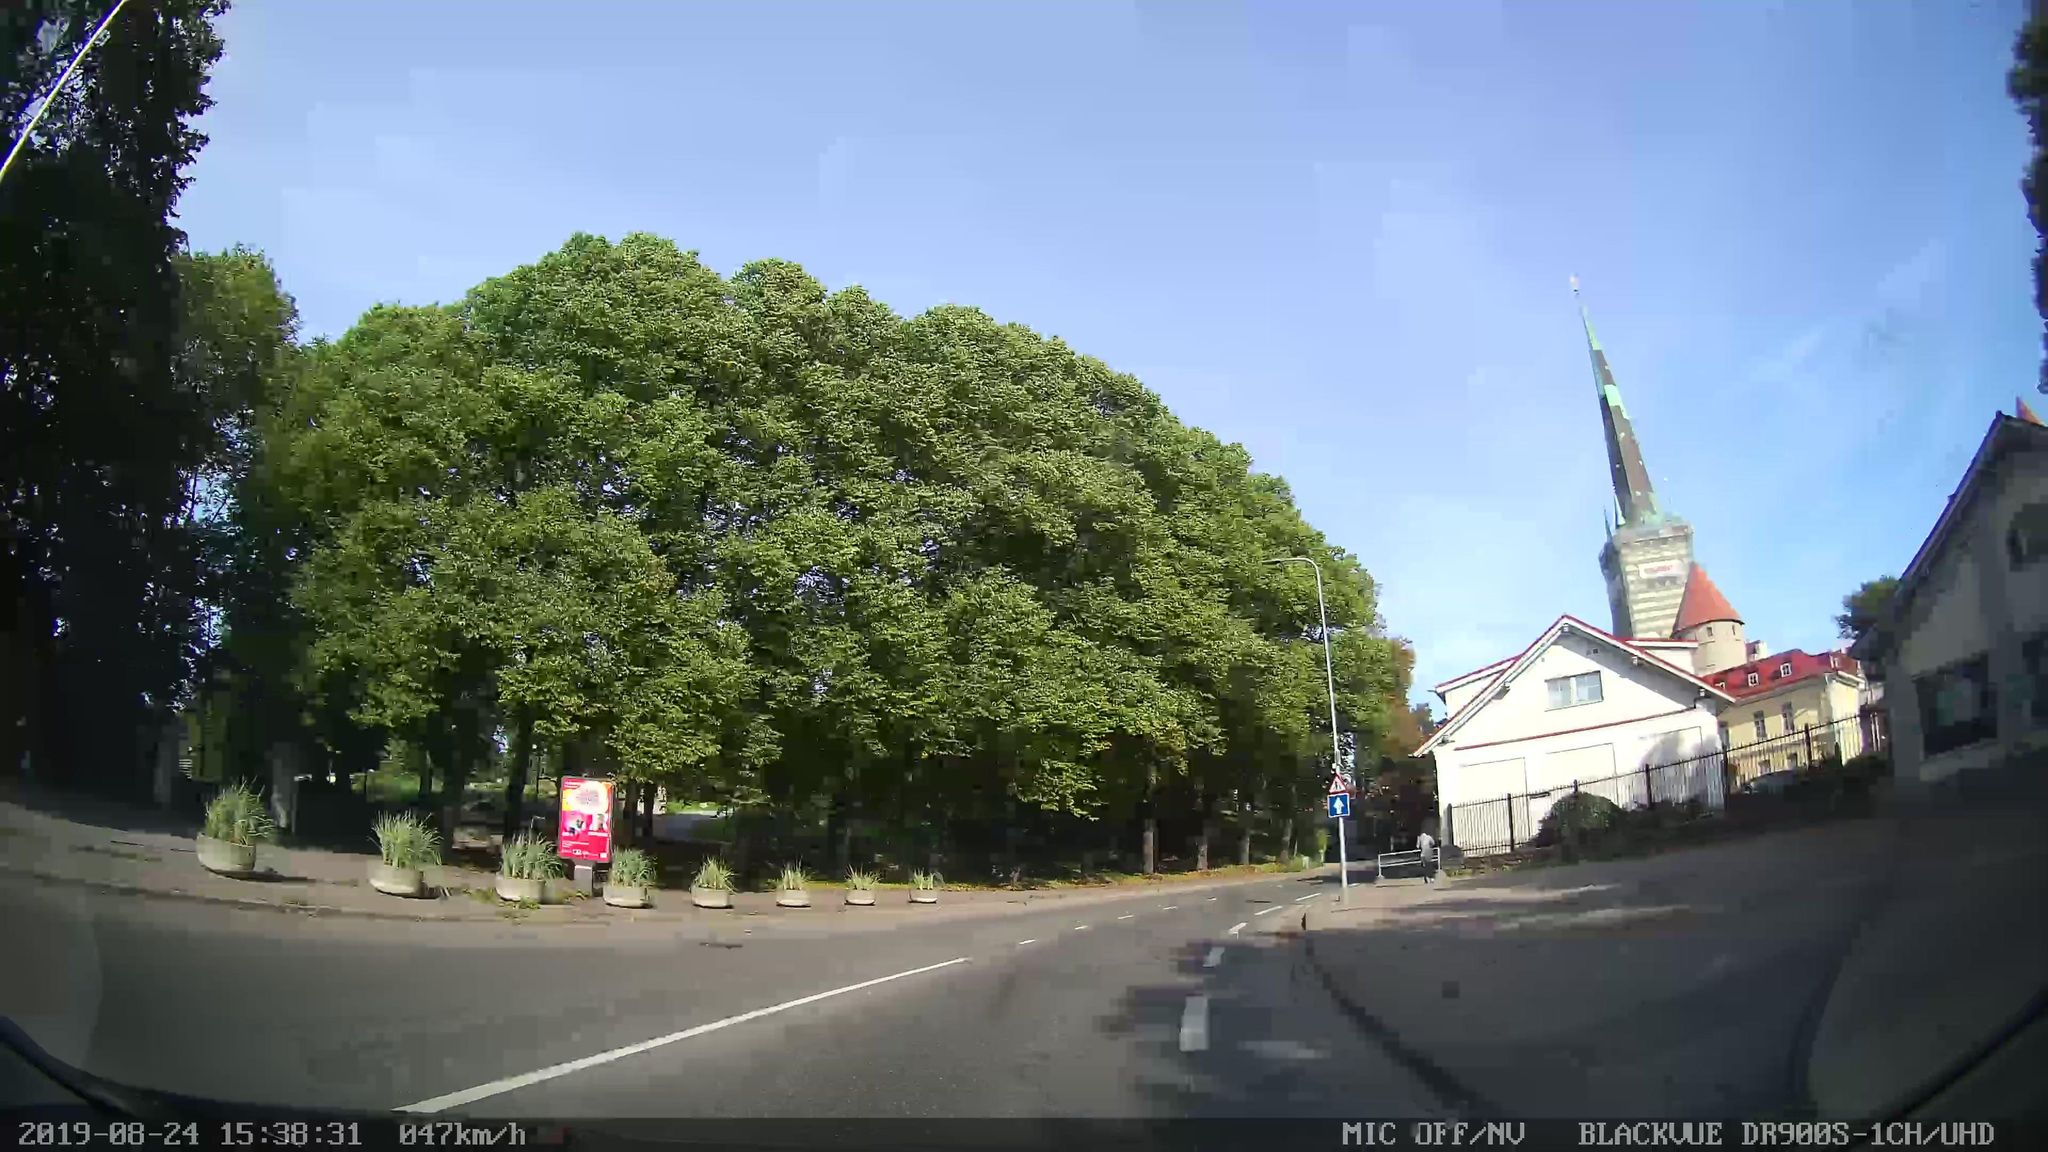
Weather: clear
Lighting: day
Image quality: good
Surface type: driving surface
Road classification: path, footway
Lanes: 1
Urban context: urban centre
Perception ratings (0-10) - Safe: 1.54, Lively: 7.32, Beautiful: 7.86, Boring: 5.33, Depressing: 0.46, Wealthy: 4.98